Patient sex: F
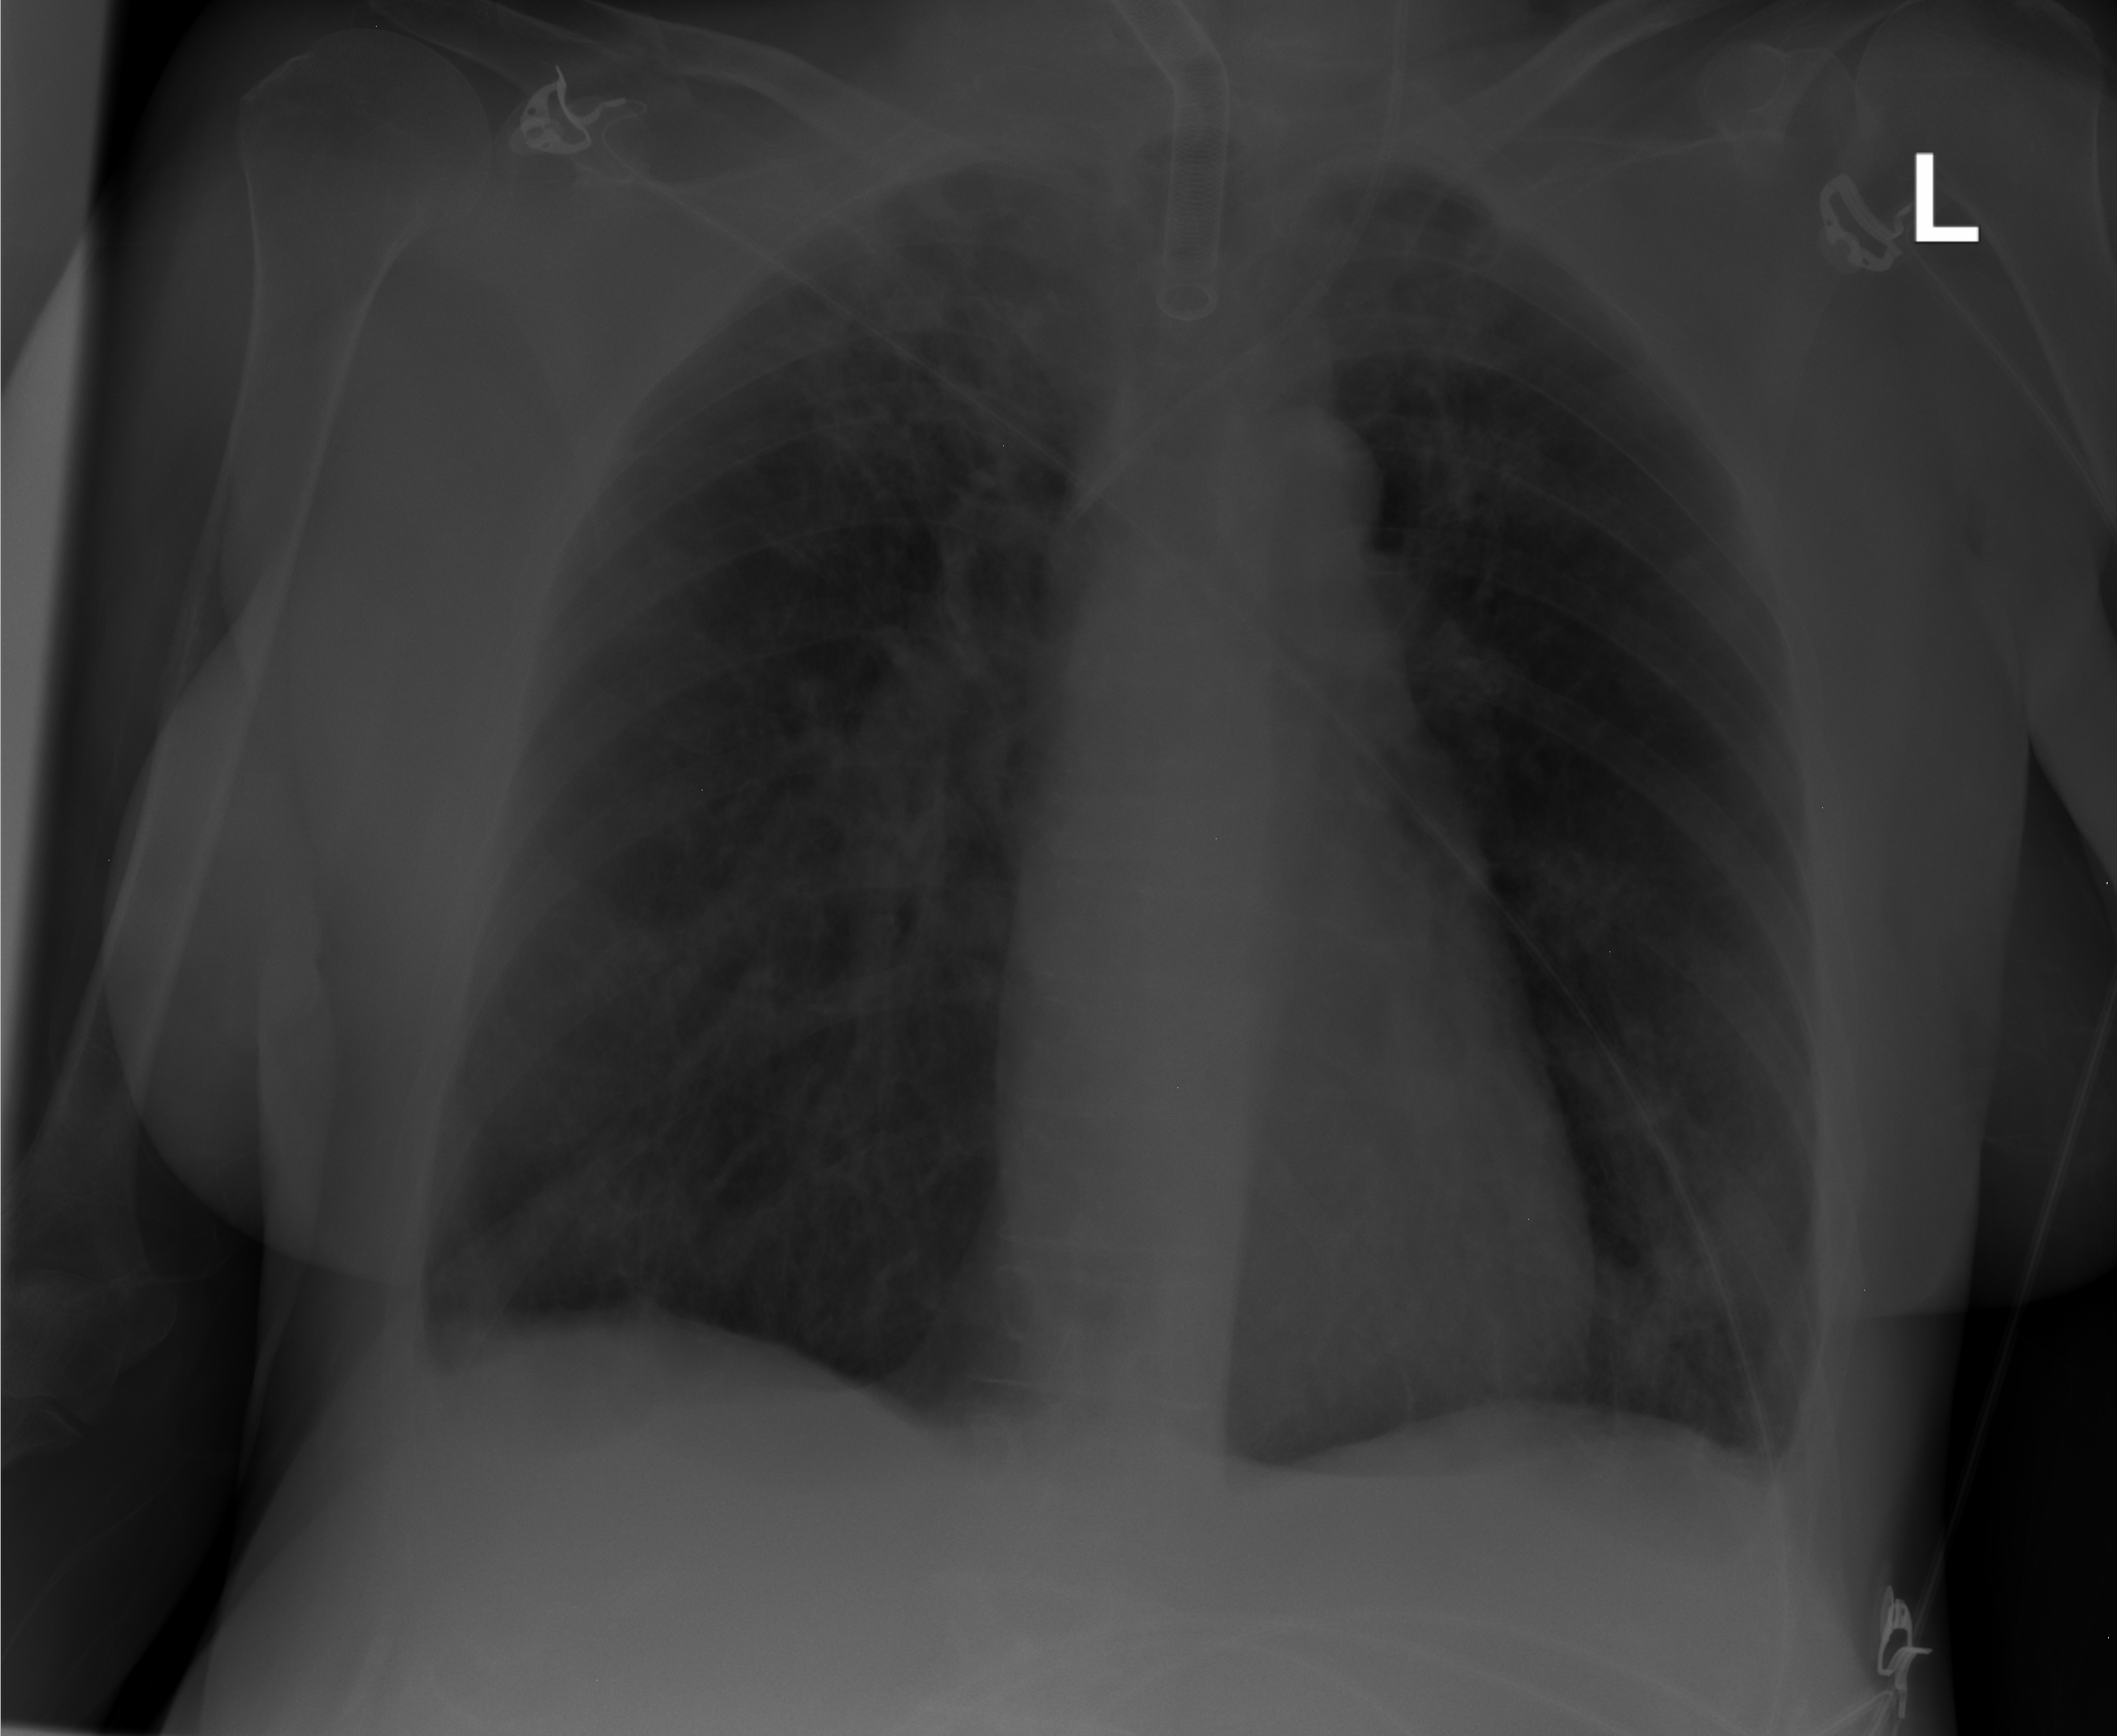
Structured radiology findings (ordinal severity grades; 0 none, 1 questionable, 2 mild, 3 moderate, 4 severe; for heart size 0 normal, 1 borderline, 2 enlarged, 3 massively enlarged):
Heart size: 0
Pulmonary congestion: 0
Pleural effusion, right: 2
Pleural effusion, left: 2
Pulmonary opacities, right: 2
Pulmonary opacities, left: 2
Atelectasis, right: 2
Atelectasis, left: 2